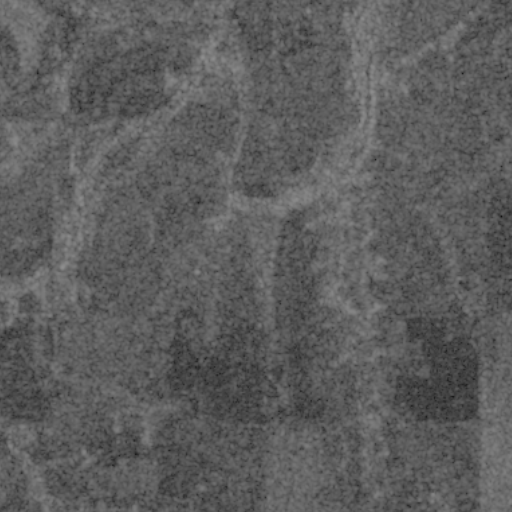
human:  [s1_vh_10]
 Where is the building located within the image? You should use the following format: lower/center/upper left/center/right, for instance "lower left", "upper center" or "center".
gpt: The building is located in the upper right of the image.
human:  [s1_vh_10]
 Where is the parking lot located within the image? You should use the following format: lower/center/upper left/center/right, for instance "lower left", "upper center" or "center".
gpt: There is no parking lot in the image.

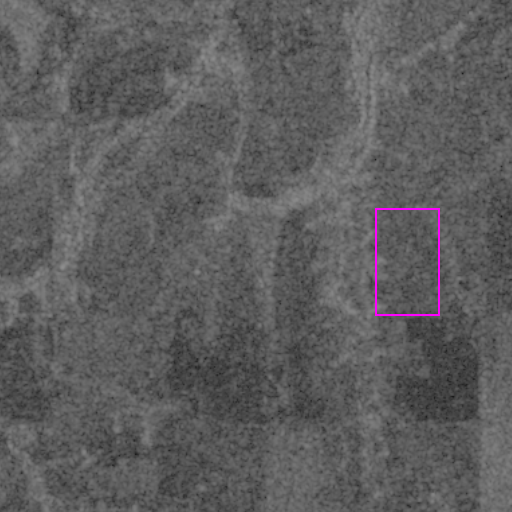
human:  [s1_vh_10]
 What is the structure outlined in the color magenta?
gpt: The structure outlined in magenta is a crop field.
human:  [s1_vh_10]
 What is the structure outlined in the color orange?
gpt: There is no orange outline.